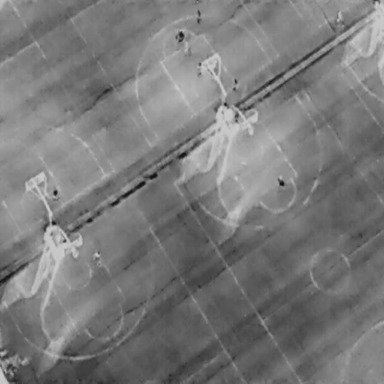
There are nine People in the infrared image.